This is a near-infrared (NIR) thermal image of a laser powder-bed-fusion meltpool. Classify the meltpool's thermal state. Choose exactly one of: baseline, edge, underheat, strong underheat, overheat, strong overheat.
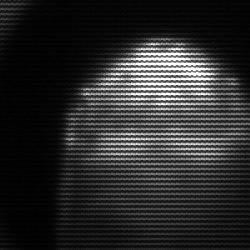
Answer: strong underheat